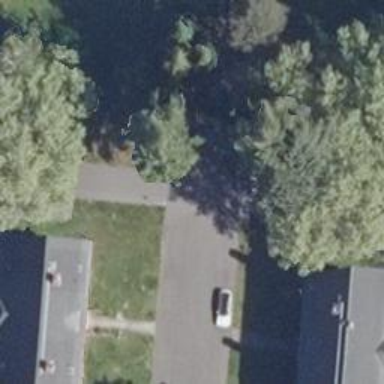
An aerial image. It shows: Asphalt alley designated as service road.